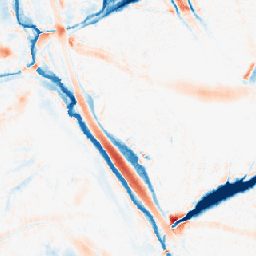
Category: morphological
Decomposition family: morphological_ellipse
Decomposition parameters: operation: average
width: 30
height: 30
Upsampling method: nearest
Upsampling parameters: scale: 8
Upsampling scale: 8